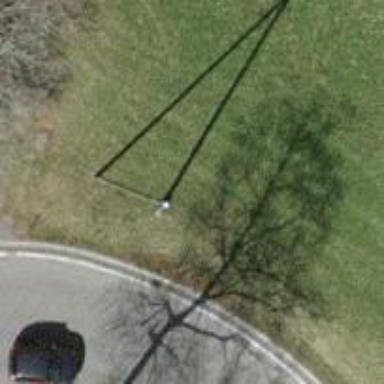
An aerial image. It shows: Guyed pole used for power distribution.